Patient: sex M, age 29
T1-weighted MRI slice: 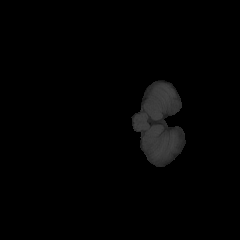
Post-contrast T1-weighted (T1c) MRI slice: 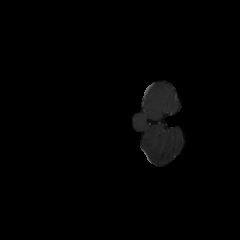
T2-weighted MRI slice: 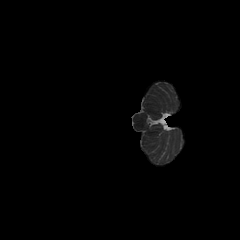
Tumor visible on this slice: no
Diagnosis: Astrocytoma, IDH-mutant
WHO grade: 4